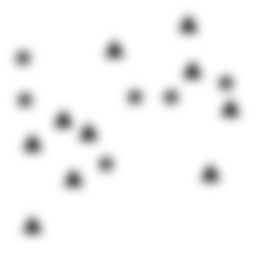
Squares: 0
Triangles: 10
Stars: 6
Total shapes: 16